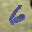
Label: 6